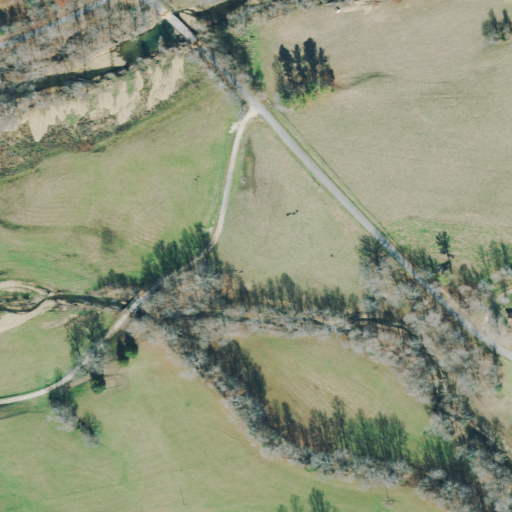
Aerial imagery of valley in Tennessee named Brown Hollow containing pasture, deciduous forest, open development, grassland, mixed forest, low intensity development, and medium intensity development